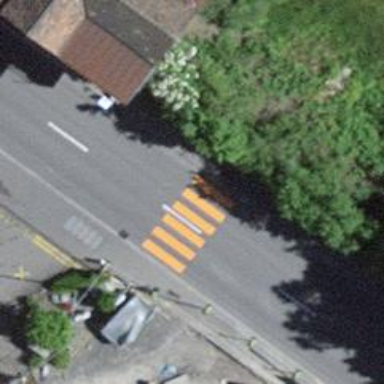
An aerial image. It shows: Zebra crossing on the road.